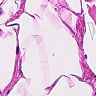
Metastatic tissue present: no